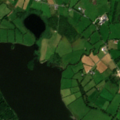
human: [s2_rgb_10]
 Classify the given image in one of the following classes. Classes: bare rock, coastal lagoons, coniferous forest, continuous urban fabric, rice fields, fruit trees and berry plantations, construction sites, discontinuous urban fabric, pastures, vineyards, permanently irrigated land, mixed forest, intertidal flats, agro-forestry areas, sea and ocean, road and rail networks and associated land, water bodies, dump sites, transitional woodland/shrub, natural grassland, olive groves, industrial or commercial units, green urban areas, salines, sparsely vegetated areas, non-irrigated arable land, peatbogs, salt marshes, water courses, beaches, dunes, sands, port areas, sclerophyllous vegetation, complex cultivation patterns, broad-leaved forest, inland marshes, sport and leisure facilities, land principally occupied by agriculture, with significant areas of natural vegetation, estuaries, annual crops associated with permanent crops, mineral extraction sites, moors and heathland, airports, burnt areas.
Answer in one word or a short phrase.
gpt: pastures, land principally occupied by agriculture, with significant areas of natural vegetation, mixed forest, water bodies